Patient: sex F, age 71
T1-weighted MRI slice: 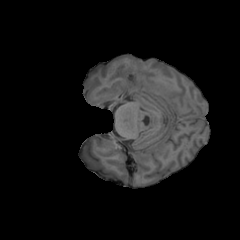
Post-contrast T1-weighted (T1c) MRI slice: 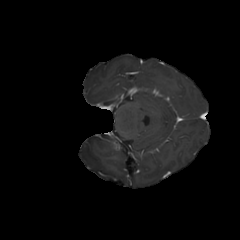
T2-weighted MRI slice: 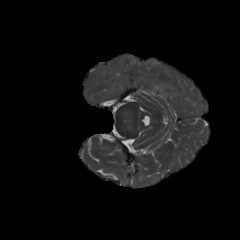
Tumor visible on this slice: yes
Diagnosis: Glioblastoma, IDH-wildtype
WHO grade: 4